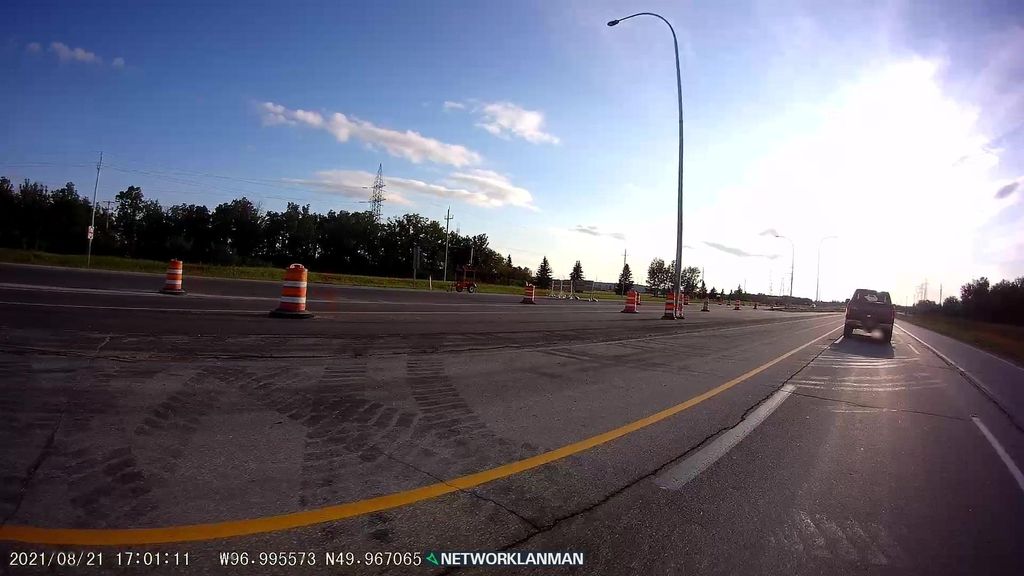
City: winnipeg